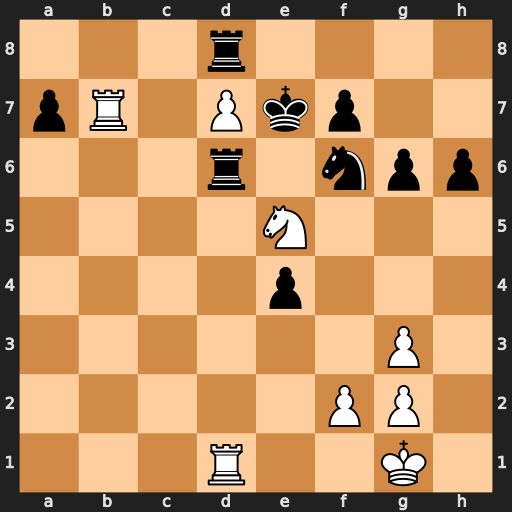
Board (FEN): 3r4/pR1Pkp2/3r1npp/4N3/4p3/6P1/5PP1/3R2K1
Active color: w
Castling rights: -
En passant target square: -
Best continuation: Rxd6 Kxd6 Nxf7+ Ke7 Nxd8